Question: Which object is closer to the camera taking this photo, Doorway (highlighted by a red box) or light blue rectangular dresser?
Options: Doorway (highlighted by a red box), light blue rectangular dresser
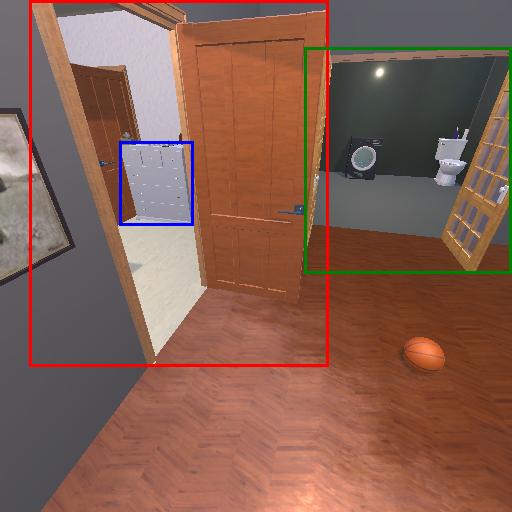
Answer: Doorway (highlighted by a red box)